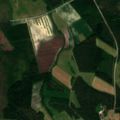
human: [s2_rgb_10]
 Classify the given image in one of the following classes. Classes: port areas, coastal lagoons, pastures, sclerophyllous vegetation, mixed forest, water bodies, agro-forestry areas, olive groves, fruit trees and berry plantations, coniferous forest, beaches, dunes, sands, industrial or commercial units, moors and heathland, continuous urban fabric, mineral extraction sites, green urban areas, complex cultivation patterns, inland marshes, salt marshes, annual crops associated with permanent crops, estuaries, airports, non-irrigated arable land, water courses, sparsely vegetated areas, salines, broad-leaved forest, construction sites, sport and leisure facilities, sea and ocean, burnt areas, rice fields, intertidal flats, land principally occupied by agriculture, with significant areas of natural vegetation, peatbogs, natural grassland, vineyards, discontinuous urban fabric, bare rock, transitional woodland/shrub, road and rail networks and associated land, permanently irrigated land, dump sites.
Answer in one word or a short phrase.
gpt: land principally occupied by agriculture, with significant areas of natural vegetation, coniferous forest, transitional woodland/shrub